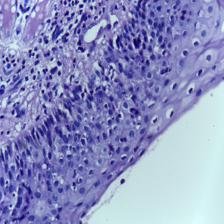
Diagnosis: OSCC